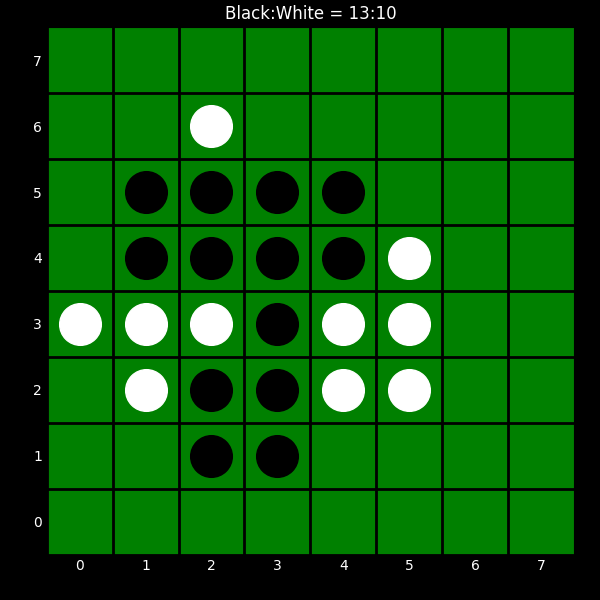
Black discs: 13
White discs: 10